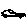
Label: car